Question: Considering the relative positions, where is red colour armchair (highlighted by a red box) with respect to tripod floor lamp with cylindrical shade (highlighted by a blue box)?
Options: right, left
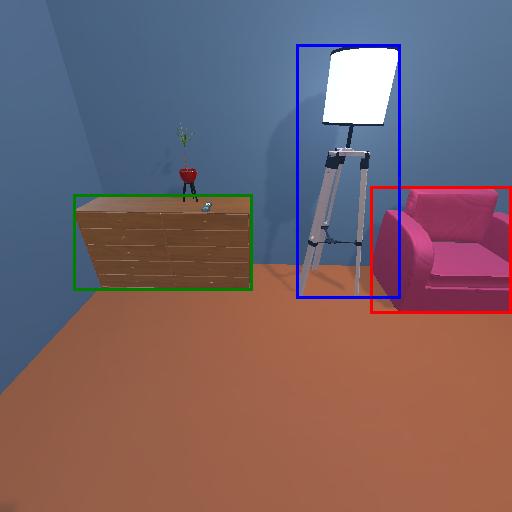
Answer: right